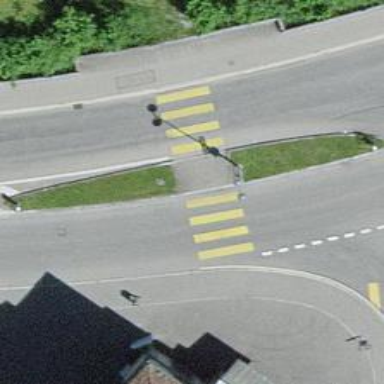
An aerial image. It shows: Uncontrolled footway crossing with markings.